Interaction volume radius: 10 \u00c5
Interaction volume height: 15 \u00c5
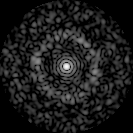
Disorder parameter: 0.8275